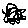
Label: flower